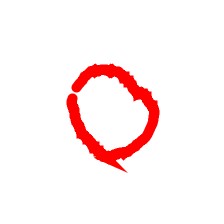
Shape: circle